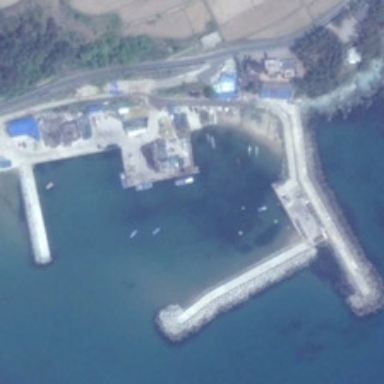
Several boats are in a port near several buildings and some green trees .